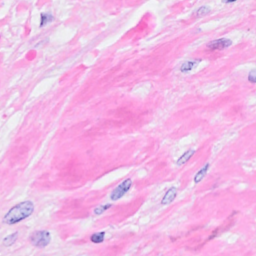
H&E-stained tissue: Breast